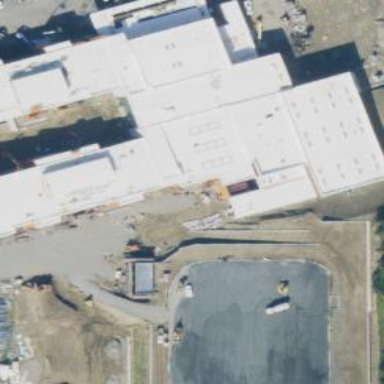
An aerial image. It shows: School building.